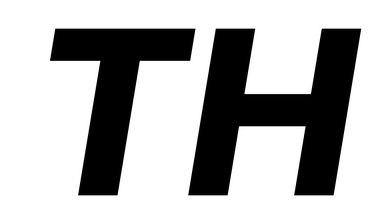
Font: Inter-Italic_ExtraBold_Italic